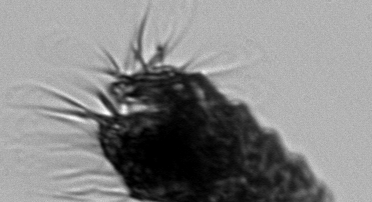
Label: Laboea_strobila